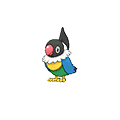
Pok\u00e9mon: chatot